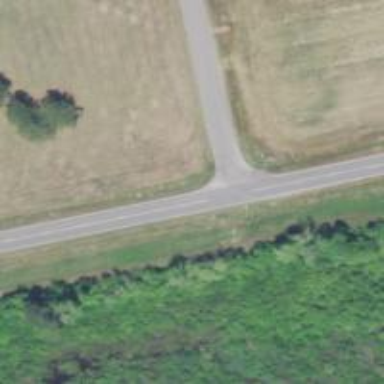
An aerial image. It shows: Tertiary road.